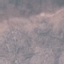
Label: HerbaceousVegetation